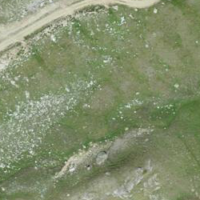
EUNIS habitat code: 31
Species observed at this site:
Erebia tyndarus